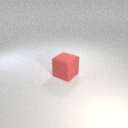
large red rubber cube